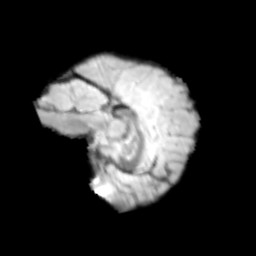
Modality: T2w
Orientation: sagittal
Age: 9
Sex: female
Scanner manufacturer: siemens
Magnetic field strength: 3 T
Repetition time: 3.8 s
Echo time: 0.07 s